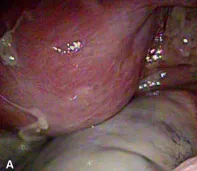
(A) Exploratory laparoscopy revealed poor perfusion of the upper rectum with pericolonic fibrin and turbid ascites in the pelvic cavity.
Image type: endoscopy (gi_endoscopy)